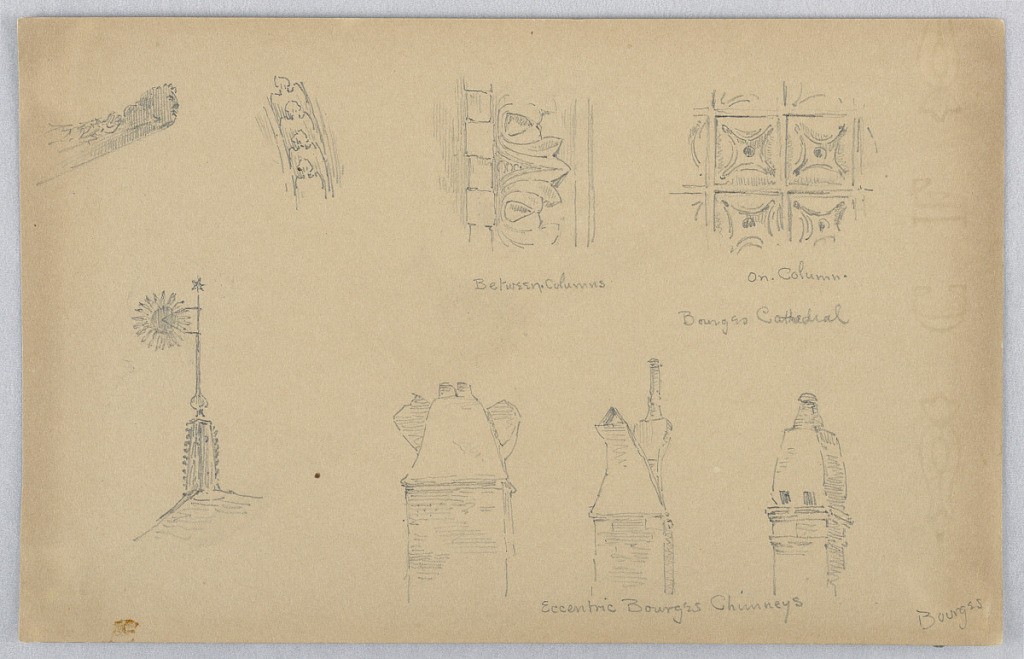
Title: Architectural Details at Bourges
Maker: Arnold William Brunner, American, 1857–1925
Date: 1883
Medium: Graphite on brown-gray paper
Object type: Drawing
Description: Chimneys and relief patterns on columns of the Cathedral.